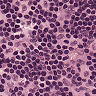
Metastatic tissue present: no